Question: I am trying to fill the parent height with the color bars, but they are absolute positioned to place them in the top right corner. Is that possible?
It has to adapt if the headline is in 1 or 2 lines so the bars can't be a fixed height.
How should I fix this?
<URL>.

Css for the color columns: (see the rest of the css in <URL>
'''
.header .colorColumn {
width: 18px;
height: 70px;
float: right;
}
.header .trackColors {
position: absolute;
right: 0;
top: 0;
}
'''
How can I make the bars show behind the text but above the gray background? It is tricky with z-index because then you need both layers to be absolute positioned but then it would be difficult to have any code below the header..
The color columns count is dynamicaly - so it might contain 5 columns - how to make it work with that in mind?
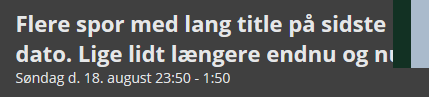
Answer: May I suggest a different approach all together? It seems to me that you are adding elements to your DOM ('.colorColumn', '.trackColors') purely for styling. This is considered bad practice, as markup and styling should be completely separated.
If all you want to do is add two colored stripes, then I suggest you use a 'box-shadow' instead. Something like this:
'''
header {
color: #fff;
background: #777;
padding: 8px;
box-shadow:
inset -10px 0 0 red,
inset -20px 0 0 green;
}
'''
There are plenty more ways to do this ('gradients', pseudo-elements ':before' and ':after', combination of a 'border' and an 'outline', ...), this is just an example of how I would do this. It doesn't really matter how you do it, as long as you don't have to change your markup for it!
and a demo:
<URL>